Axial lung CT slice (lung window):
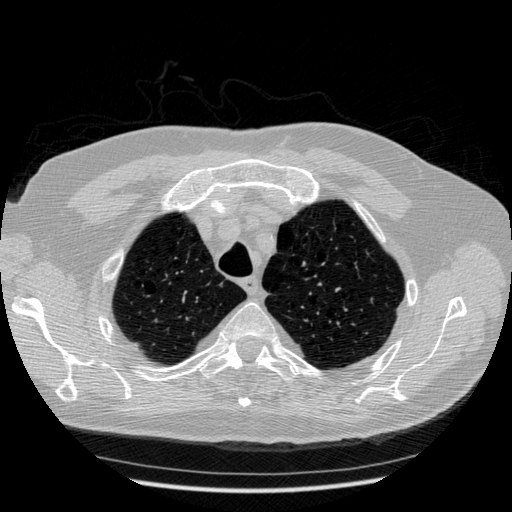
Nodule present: no